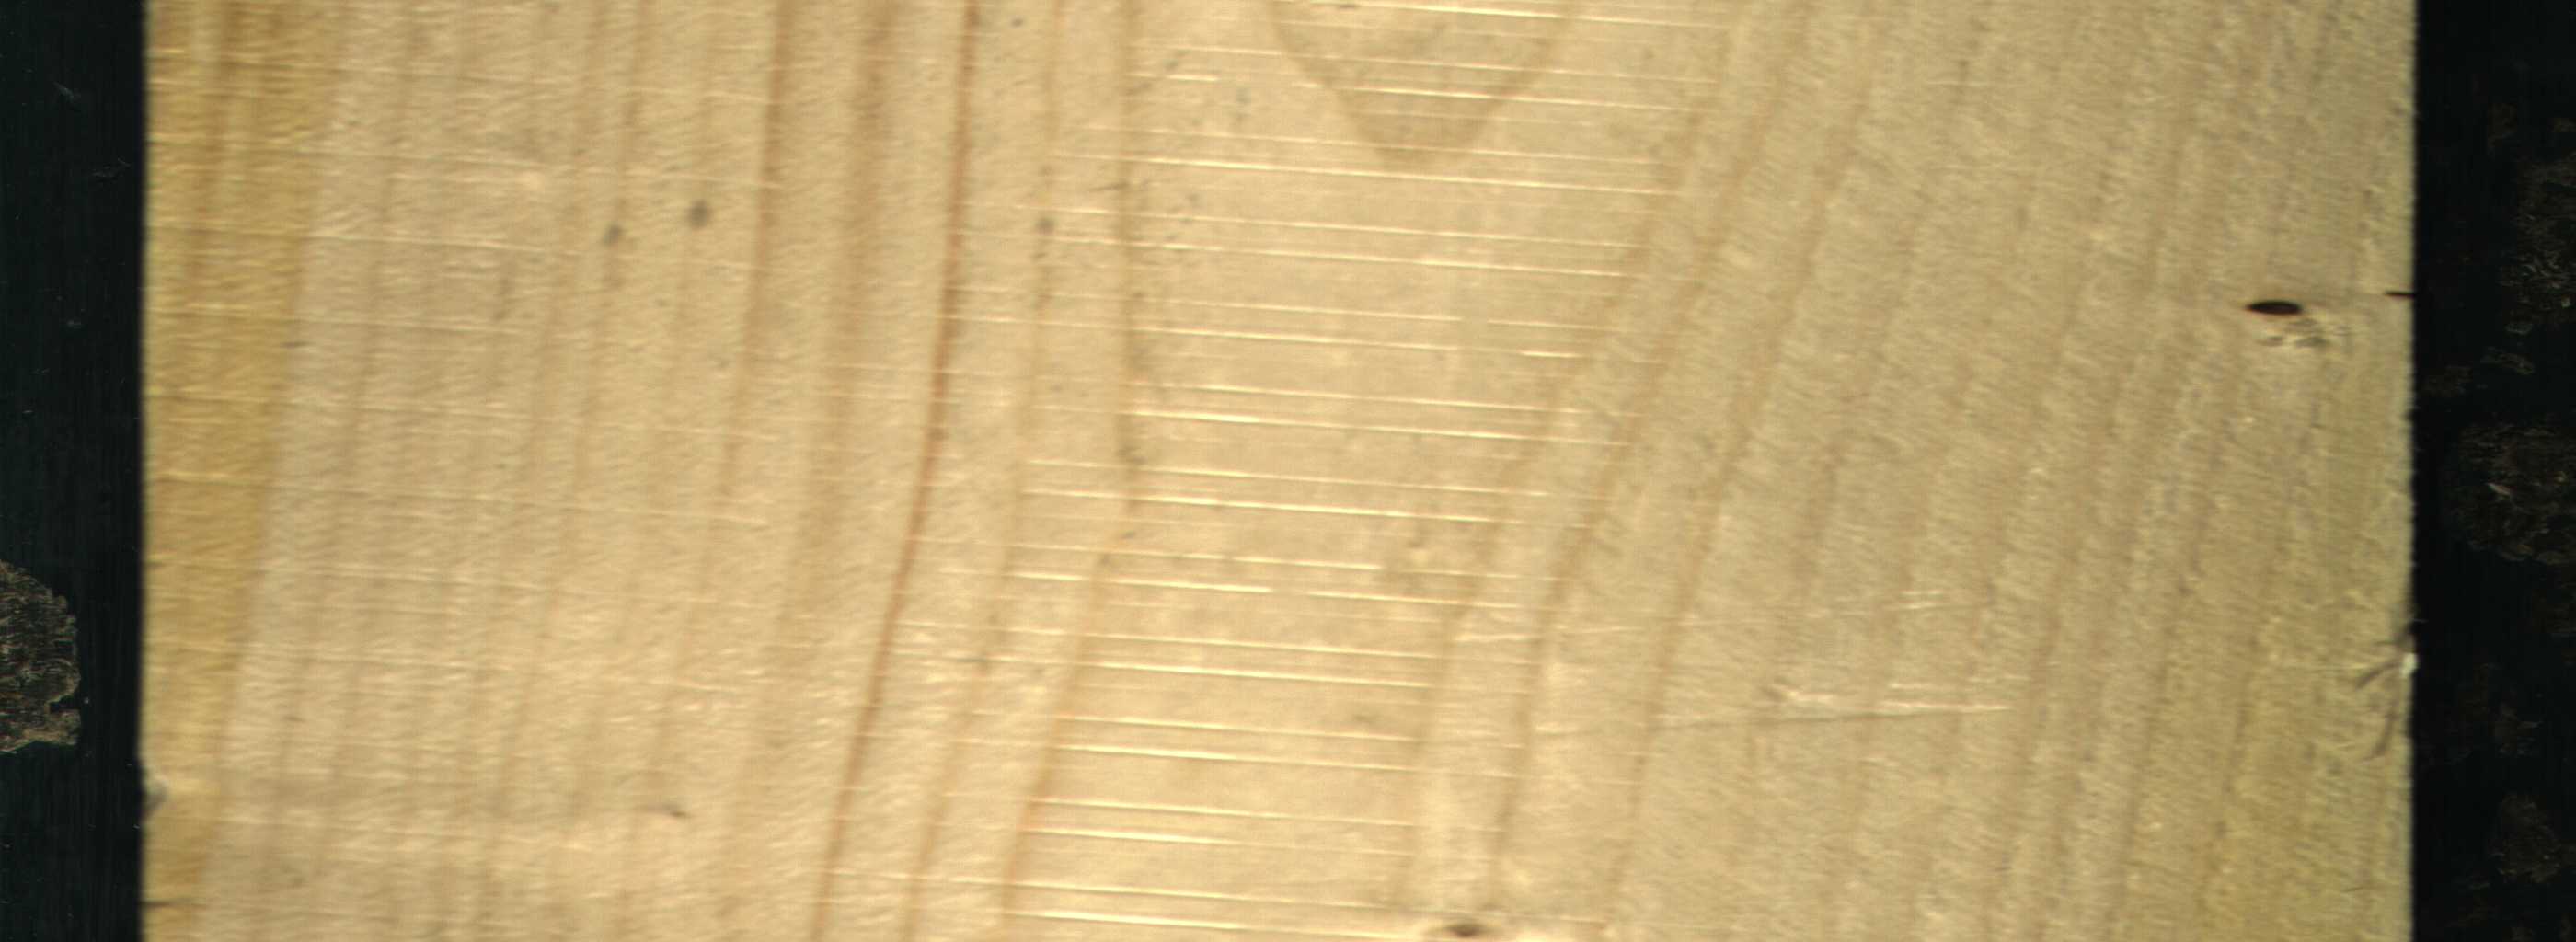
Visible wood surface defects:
Dead_Knot